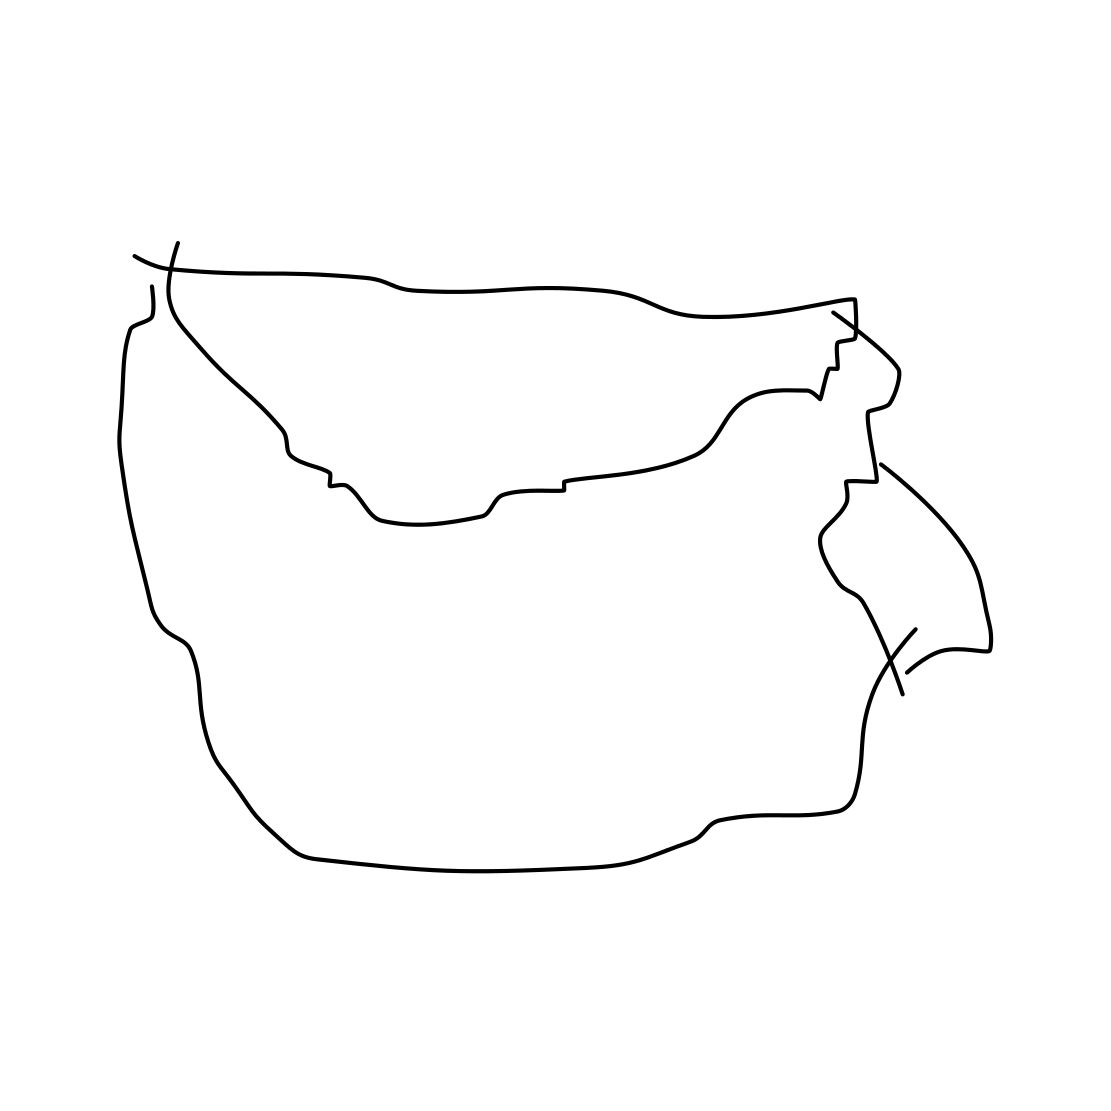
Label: teacup